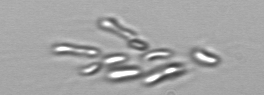
Label: Dinobryon